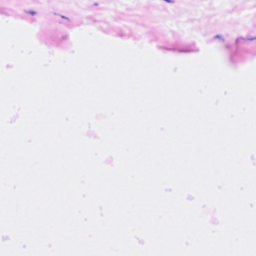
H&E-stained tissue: Breast